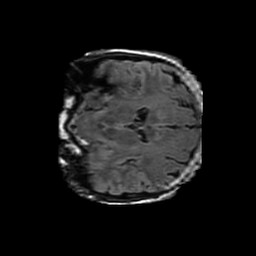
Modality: FLAIR
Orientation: coronal
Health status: ill
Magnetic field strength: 3 T